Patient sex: M
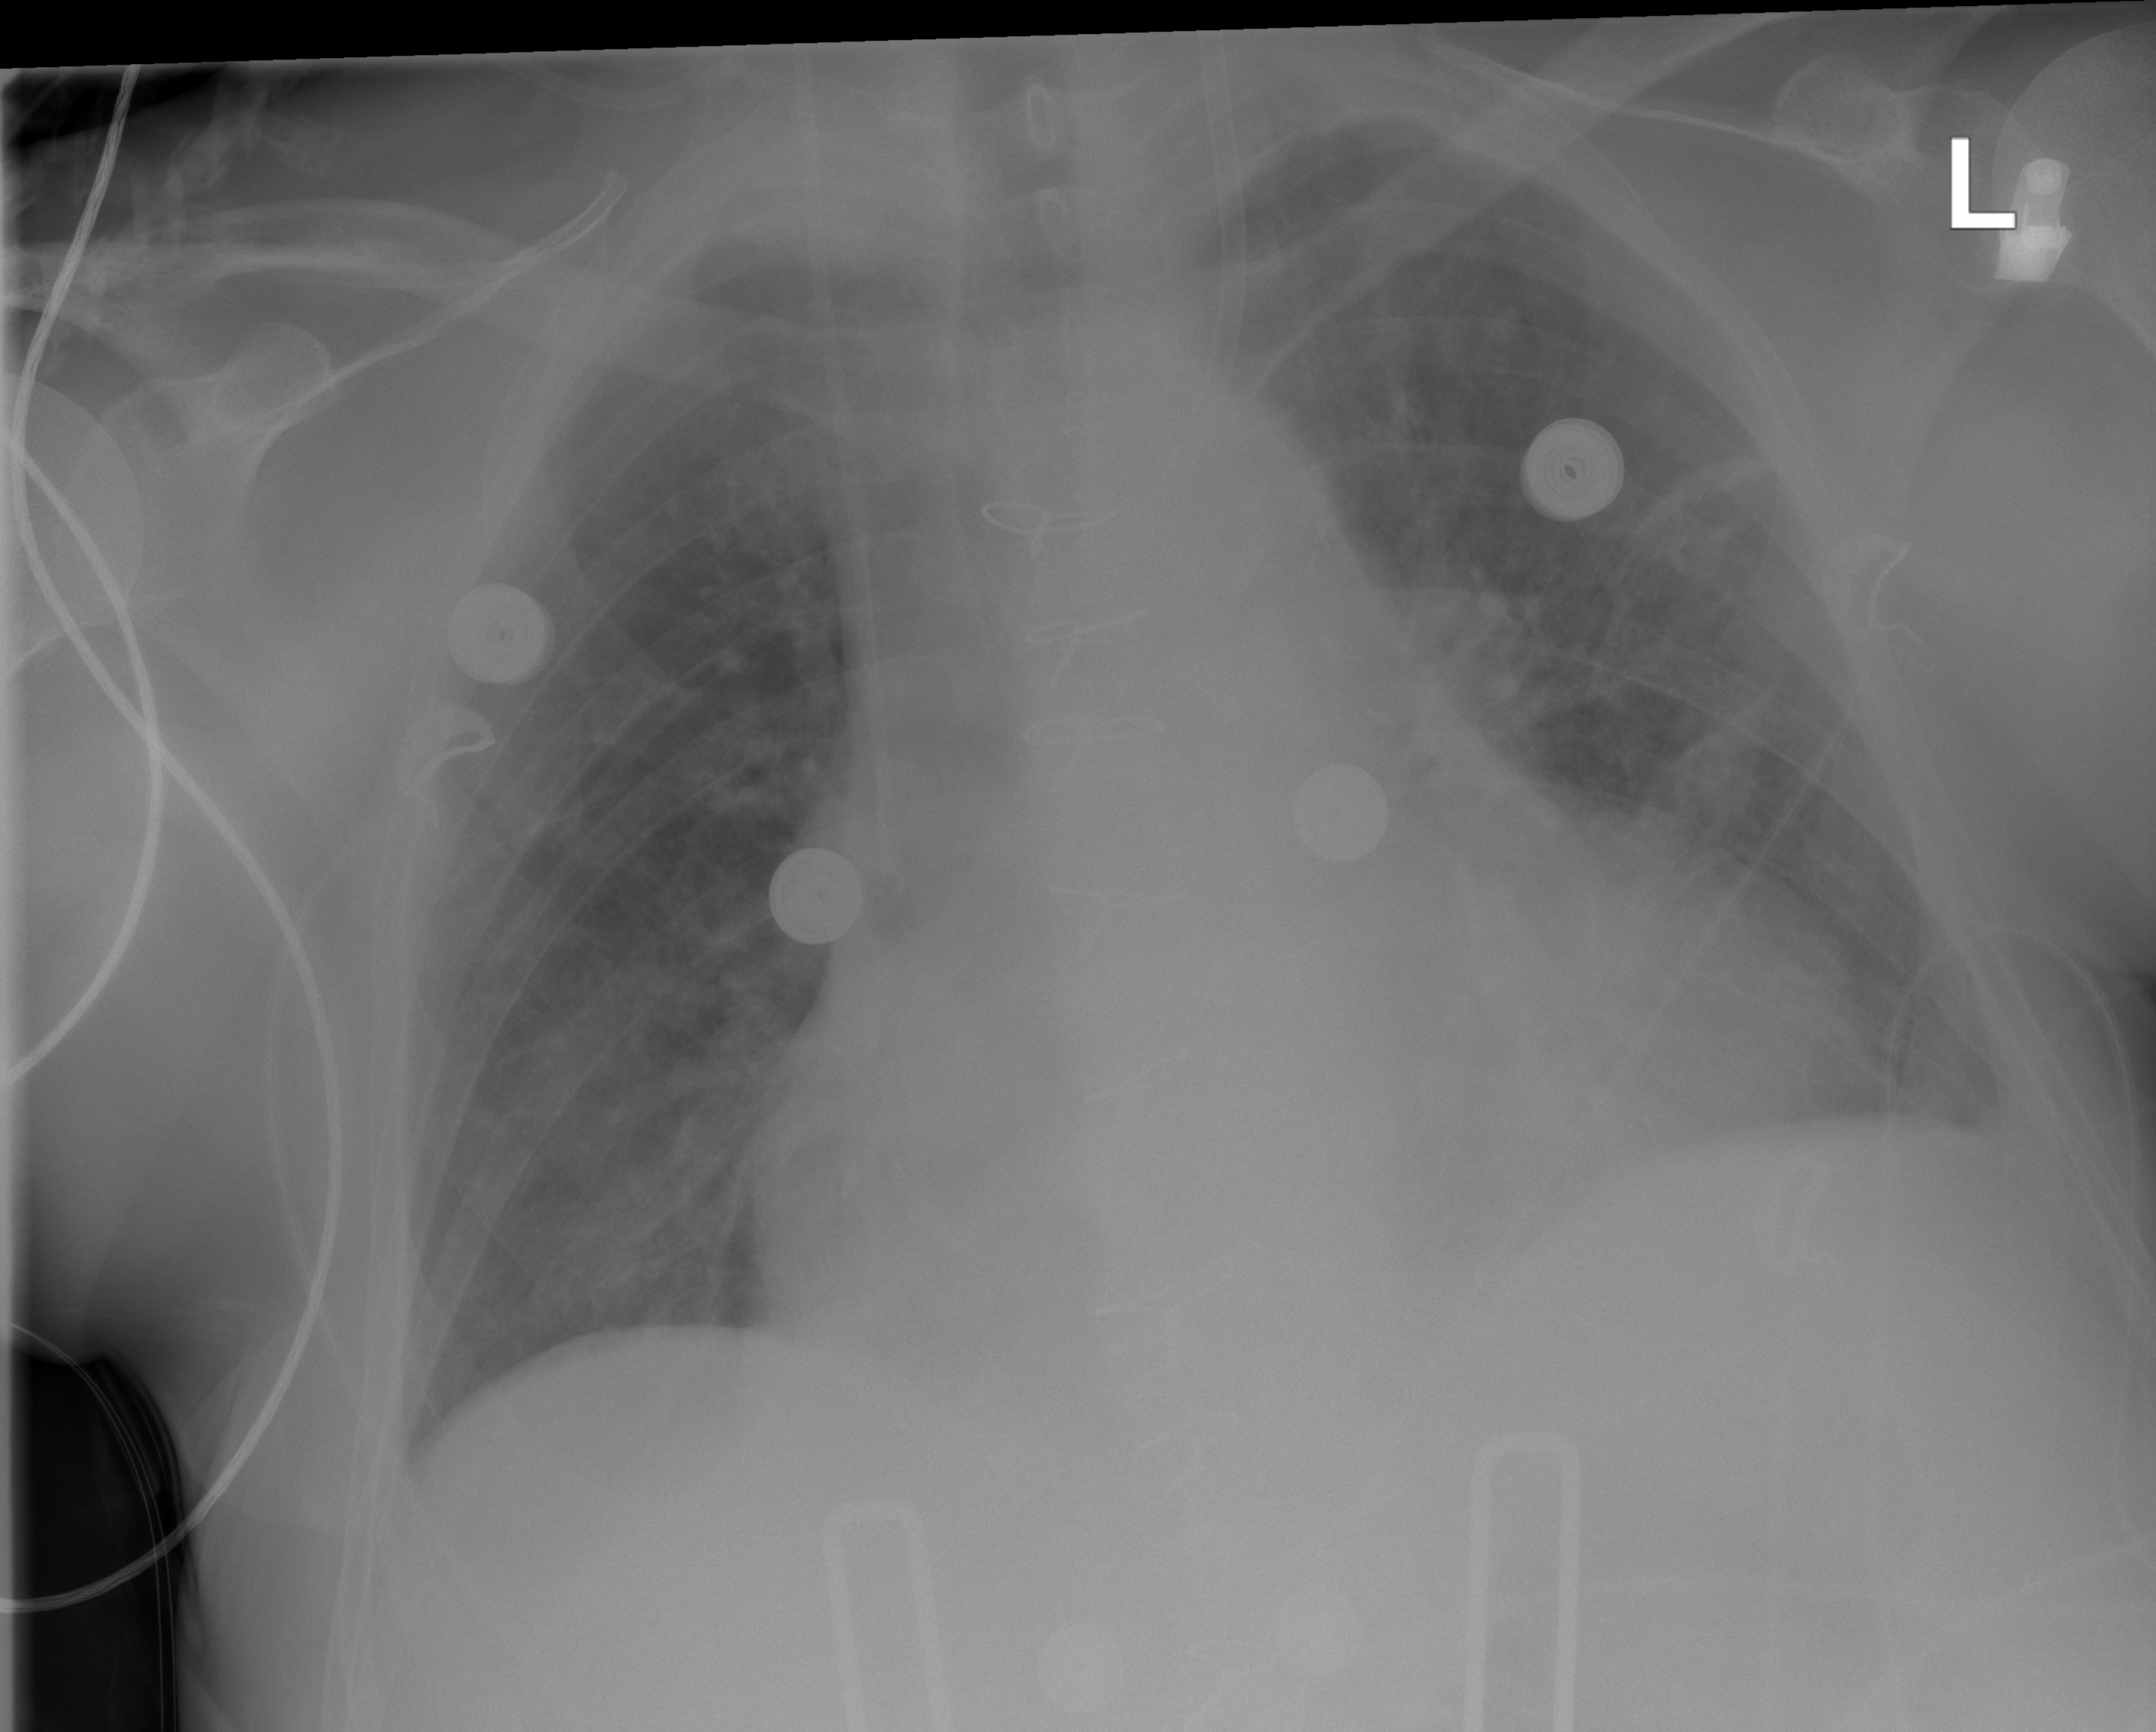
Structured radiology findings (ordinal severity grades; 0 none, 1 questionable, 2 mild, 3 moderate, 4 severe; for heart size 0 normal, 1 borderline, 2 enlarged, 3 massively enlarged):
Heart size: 2
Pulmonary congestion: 2
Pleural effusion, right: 0
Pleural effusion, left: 0
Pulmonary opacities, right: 0
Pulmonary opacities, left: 0
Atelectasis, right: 0
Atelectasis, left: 0